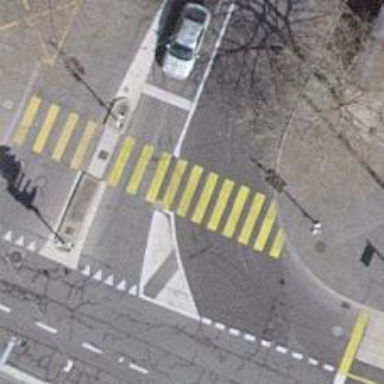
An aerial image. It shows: Tertiary road with asphalt surface. The road has trolley wires and lane markings.